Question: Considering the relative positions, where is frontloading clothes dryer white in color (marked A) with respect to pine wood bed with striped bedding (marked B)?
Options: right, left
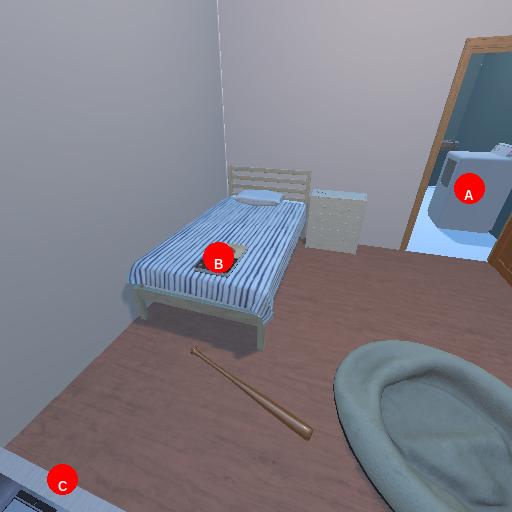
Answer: right